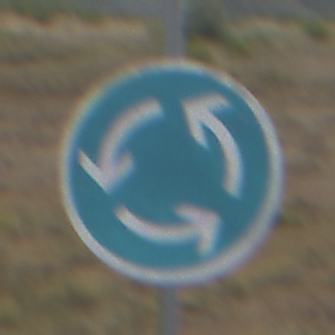
Verkehrszeichen: Kreisverkehr
Umgebung: Outdoor, Nature
Tageszeit: Midday
Wetter: PartlyCloudy
Licht: Natural
Jahreszeit: NotSpecified
Kontrast: LowContrast